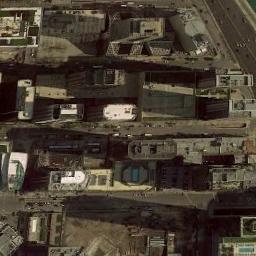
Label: commercial_area